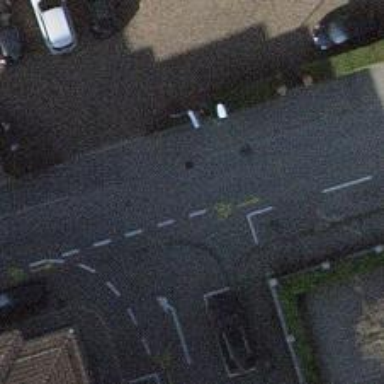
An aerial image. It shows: Residential road with asphalt surface. There is cycle track on the right side and shared lane on the left.